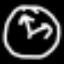
Label: clock